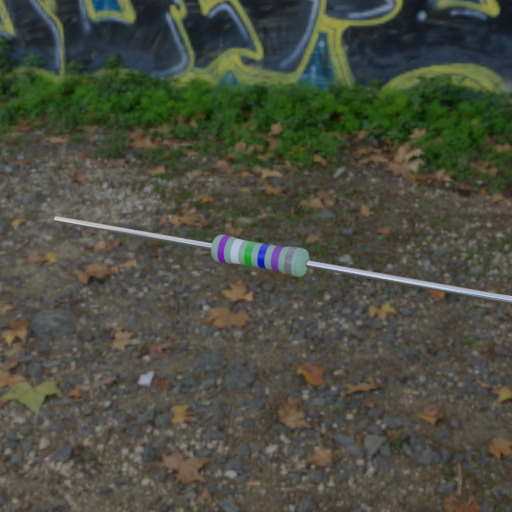
Resistor colour bands (in order): violet, white, green, blue, violet, gray